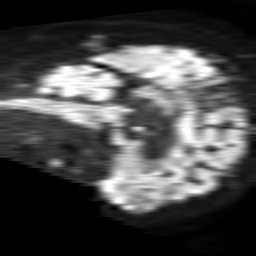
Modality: TRACE
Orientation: sagittal
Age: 69
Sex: male
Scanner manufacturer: philips
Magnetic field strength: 1.5 T
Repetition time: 4.6 s
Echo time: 0.08515 s